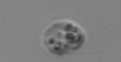
Label: Amoeba